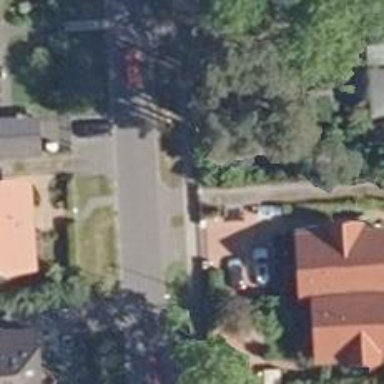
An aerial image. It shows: Sidewalk along the footway.